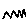
Label: zigzag